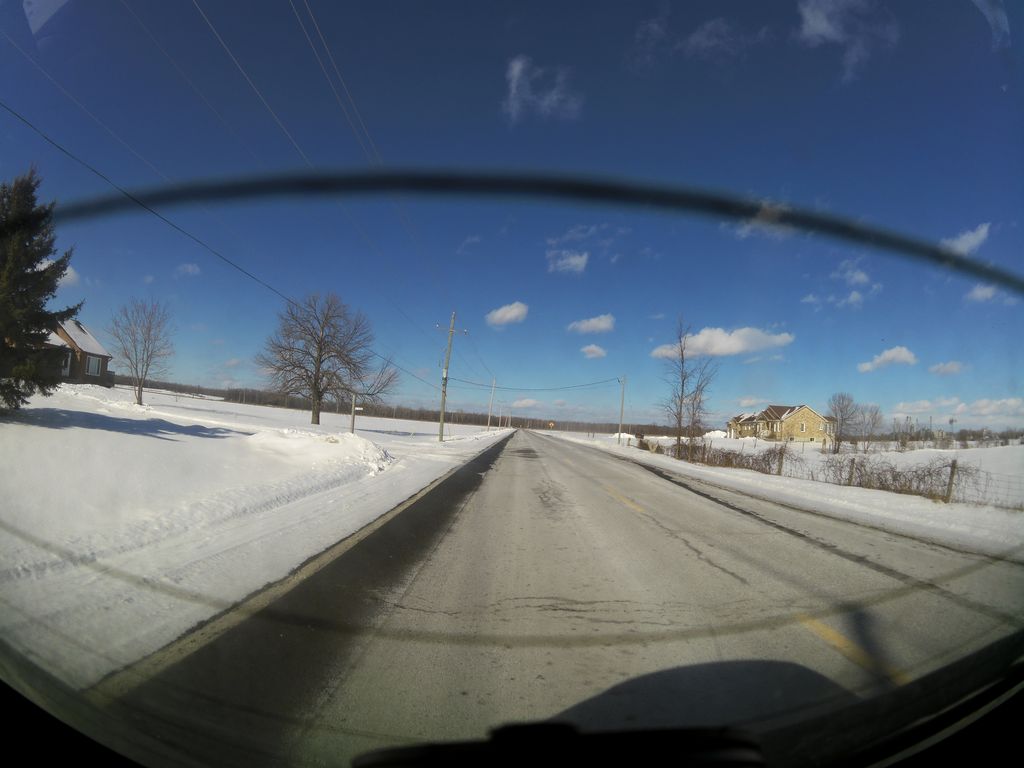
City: ottawa-gatineau